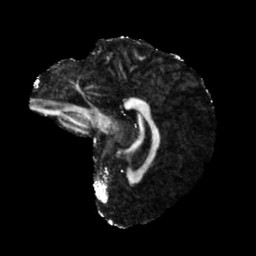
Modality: FA
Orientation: sagittal
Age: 25
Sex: female
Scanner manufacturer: siemens
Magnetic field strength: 6.98 T
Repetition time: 7.776 s
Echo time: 0.076 s